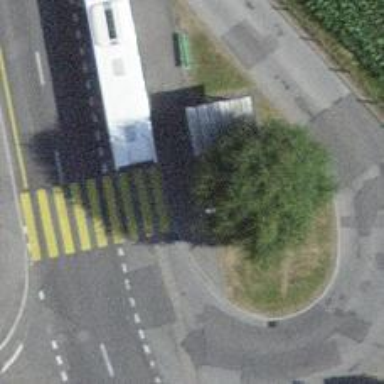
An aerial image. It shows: Sidewalk.